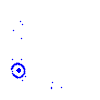
Particle: kaon